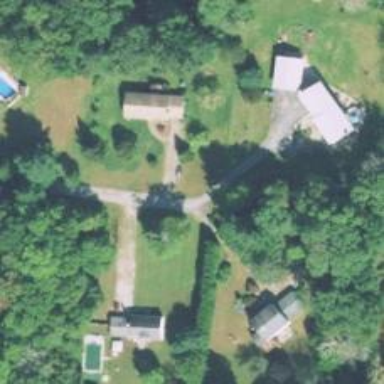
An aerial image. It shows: Residential driveway designated as service road.